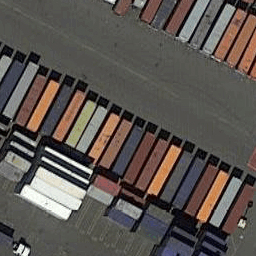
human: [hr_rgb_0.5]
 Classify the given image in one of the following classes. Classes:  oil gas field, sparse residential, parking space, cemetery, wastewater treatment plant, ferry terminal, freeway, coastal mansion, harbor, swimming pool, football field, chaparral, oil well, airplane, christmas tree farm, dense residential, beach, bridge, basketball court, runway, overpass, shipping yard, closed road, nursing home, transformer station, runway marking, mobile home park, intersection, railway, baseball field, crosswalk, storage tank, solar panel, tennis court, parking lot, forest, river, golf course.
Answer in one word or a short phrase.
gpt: shipping yard